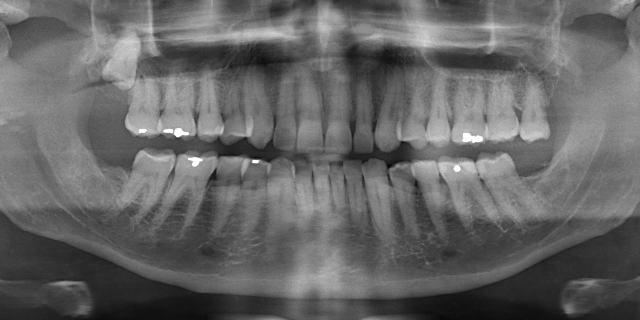
adult